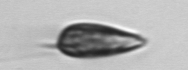
Label: Prorocentrum_triestinum